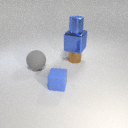
large gray rubber sphere in front of small brown metal cylinder